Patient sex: M
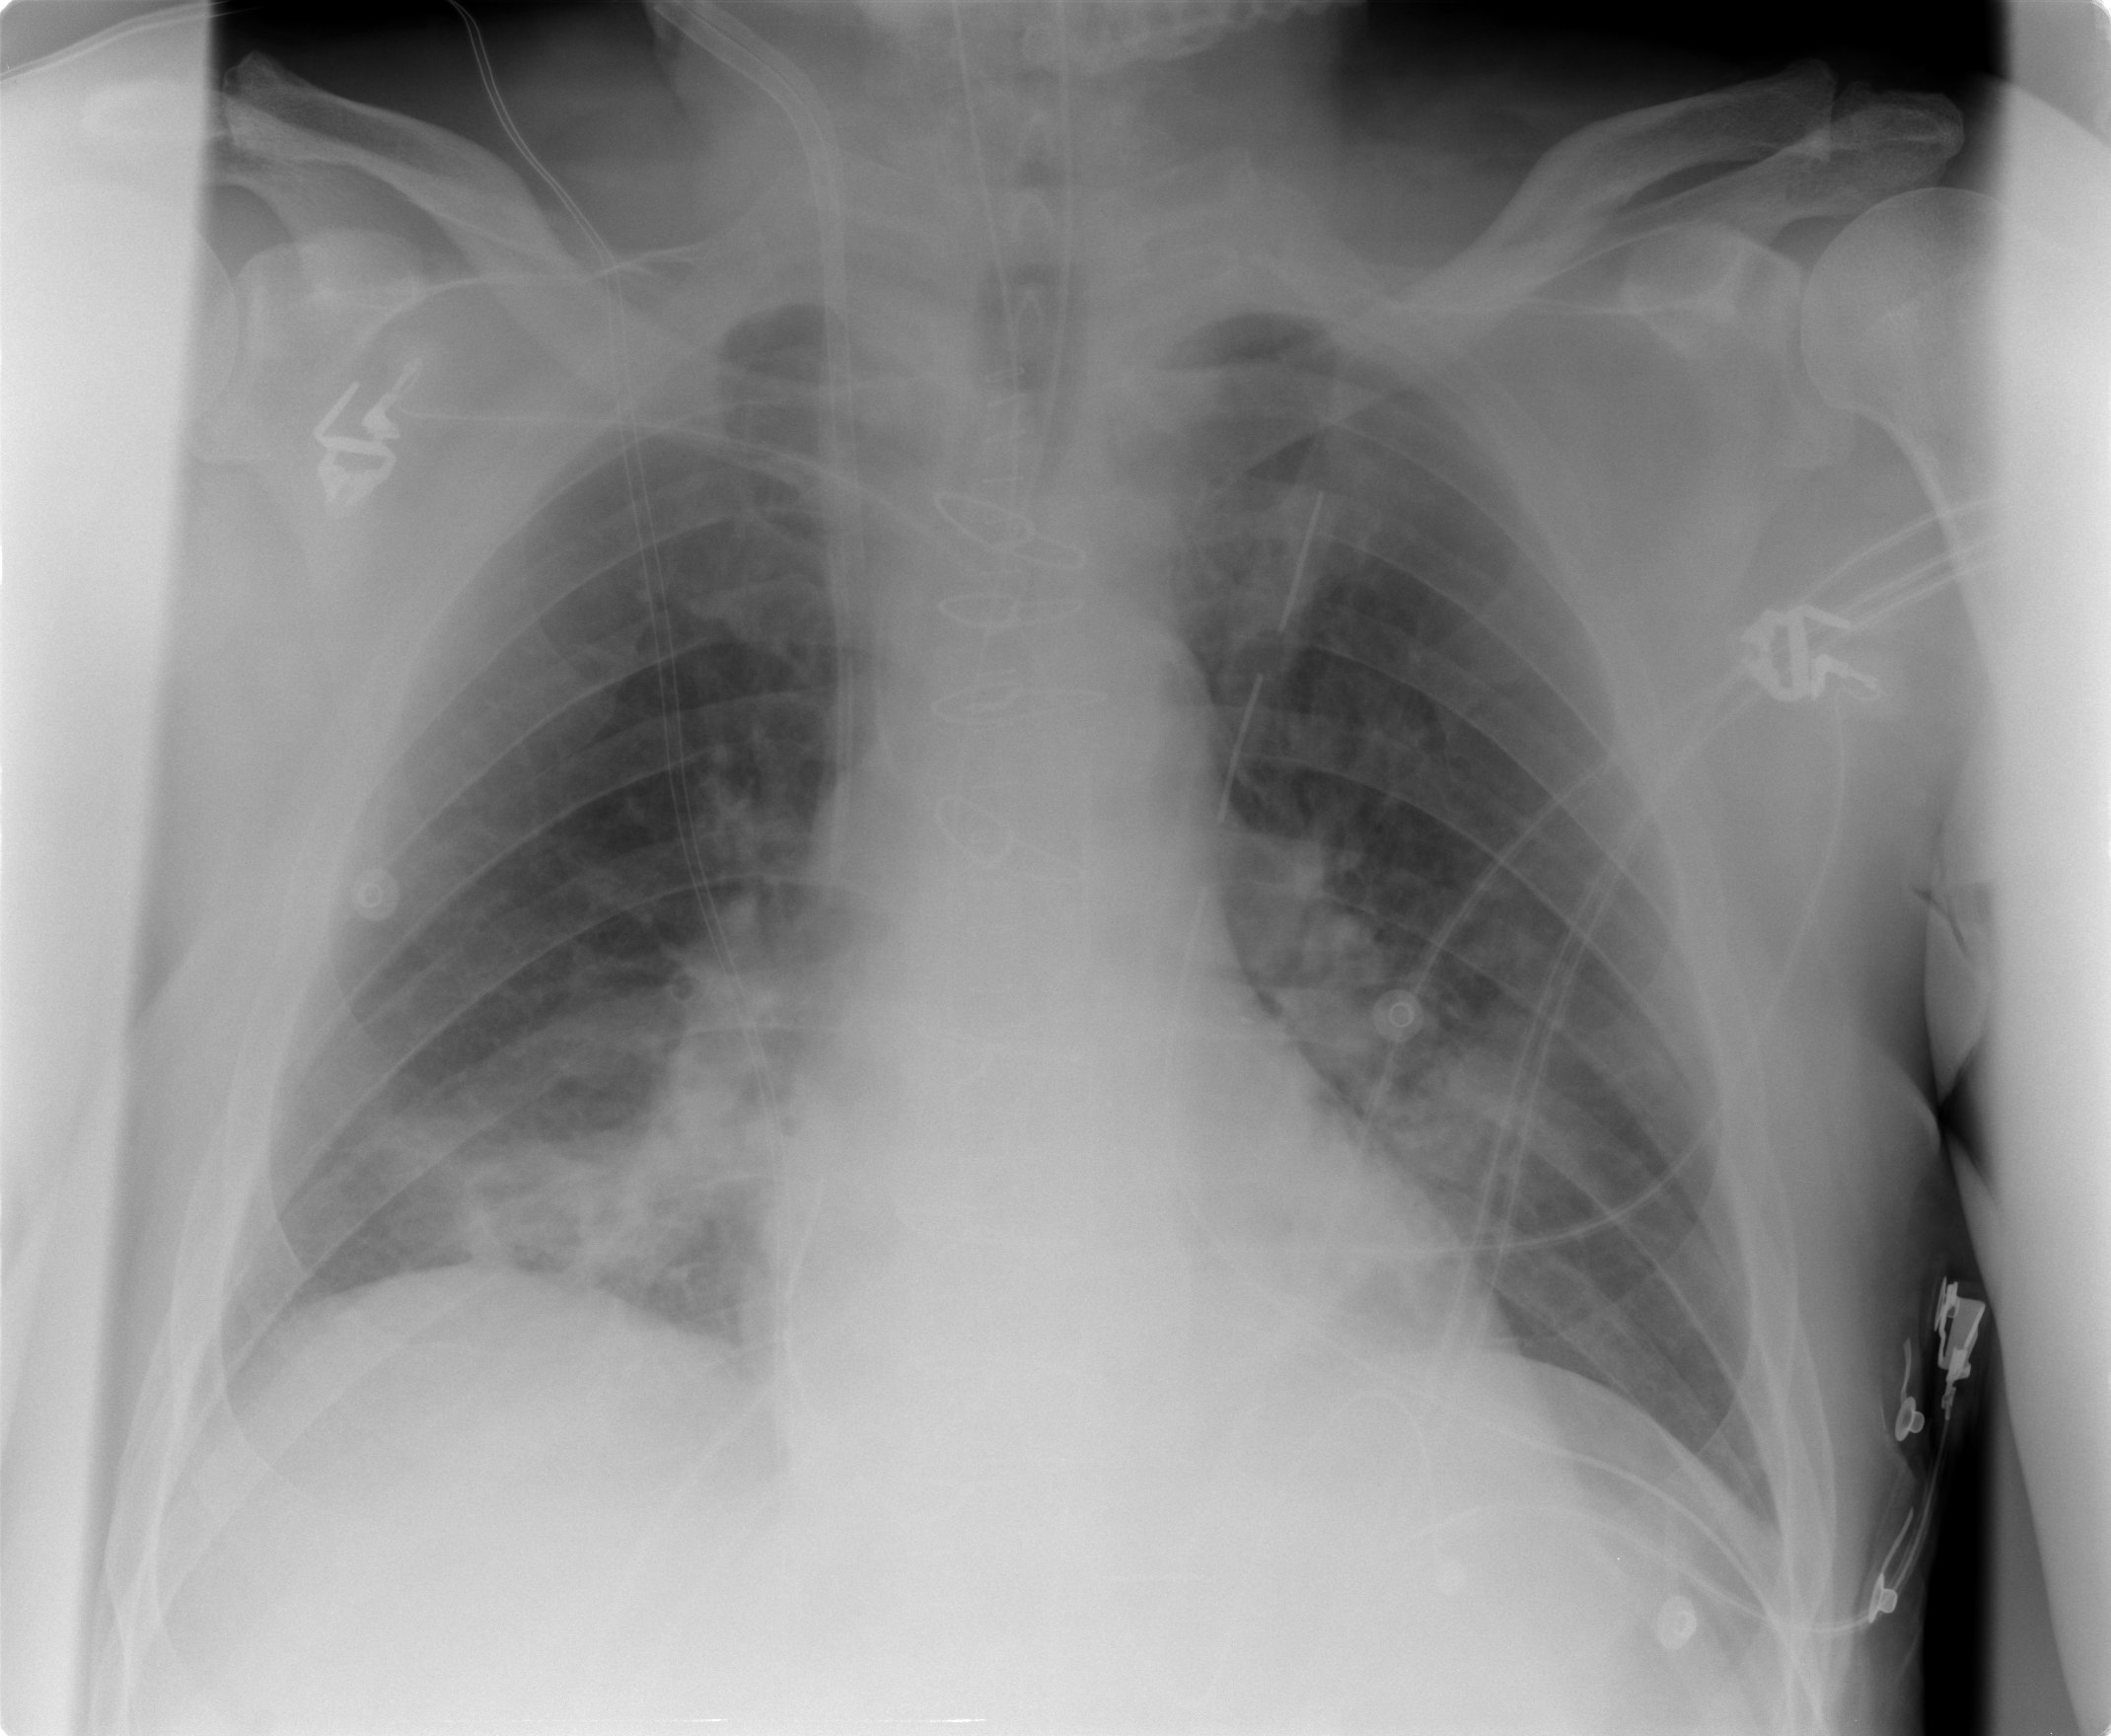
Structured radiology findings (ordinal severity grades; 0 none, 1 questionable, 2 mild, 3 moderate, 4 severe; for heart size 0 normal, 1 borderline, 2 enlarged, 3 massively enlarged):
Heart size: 0
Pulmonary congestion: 0
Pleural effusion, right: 0
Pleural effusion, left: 0
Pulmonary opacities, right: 2
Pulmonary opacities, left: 1
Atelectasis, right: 2
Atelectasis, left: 0